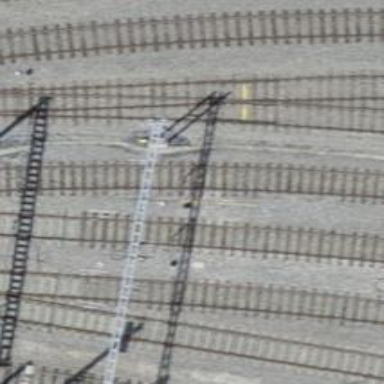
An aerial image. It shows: Railway yard with one track. The railway is electrified with contact line at dual voltages of 3000 and 15000.